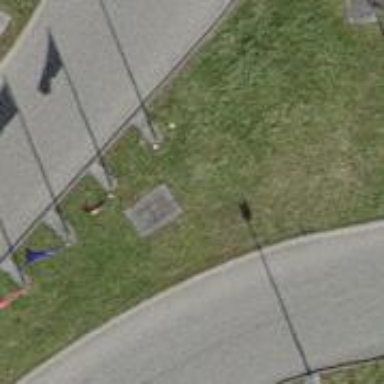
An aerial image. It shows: Flagpole which is man-made.